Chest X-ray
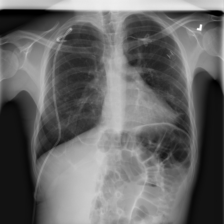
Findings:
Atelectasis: negative
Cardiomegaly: negative
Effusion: negative
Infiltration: negative
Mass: negative
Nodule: negative
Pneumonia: negative
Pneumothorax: positive
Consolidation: negative
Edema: negative
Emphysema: negative
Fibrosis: negative
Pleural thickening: negative
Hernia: negative